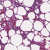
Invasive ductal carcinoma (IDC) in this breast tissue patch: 0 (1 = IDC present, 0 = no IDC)